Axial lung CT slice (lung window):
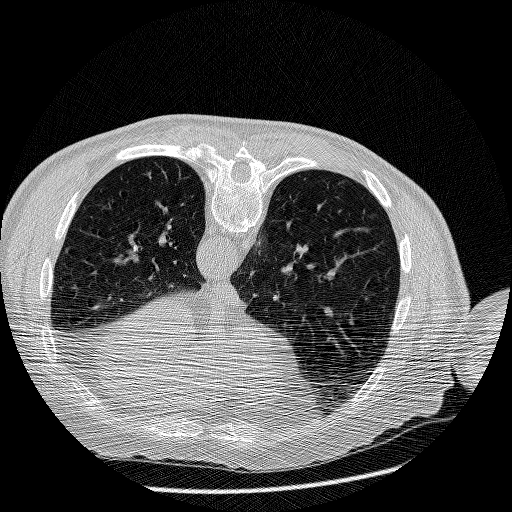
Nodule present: no